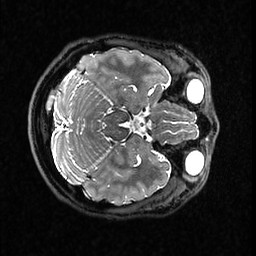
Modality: T2w
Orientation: axial
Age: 27
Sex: female
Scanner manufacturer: ge
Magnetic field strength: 3 T
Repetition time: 3.202 s
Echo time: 0.06636 s